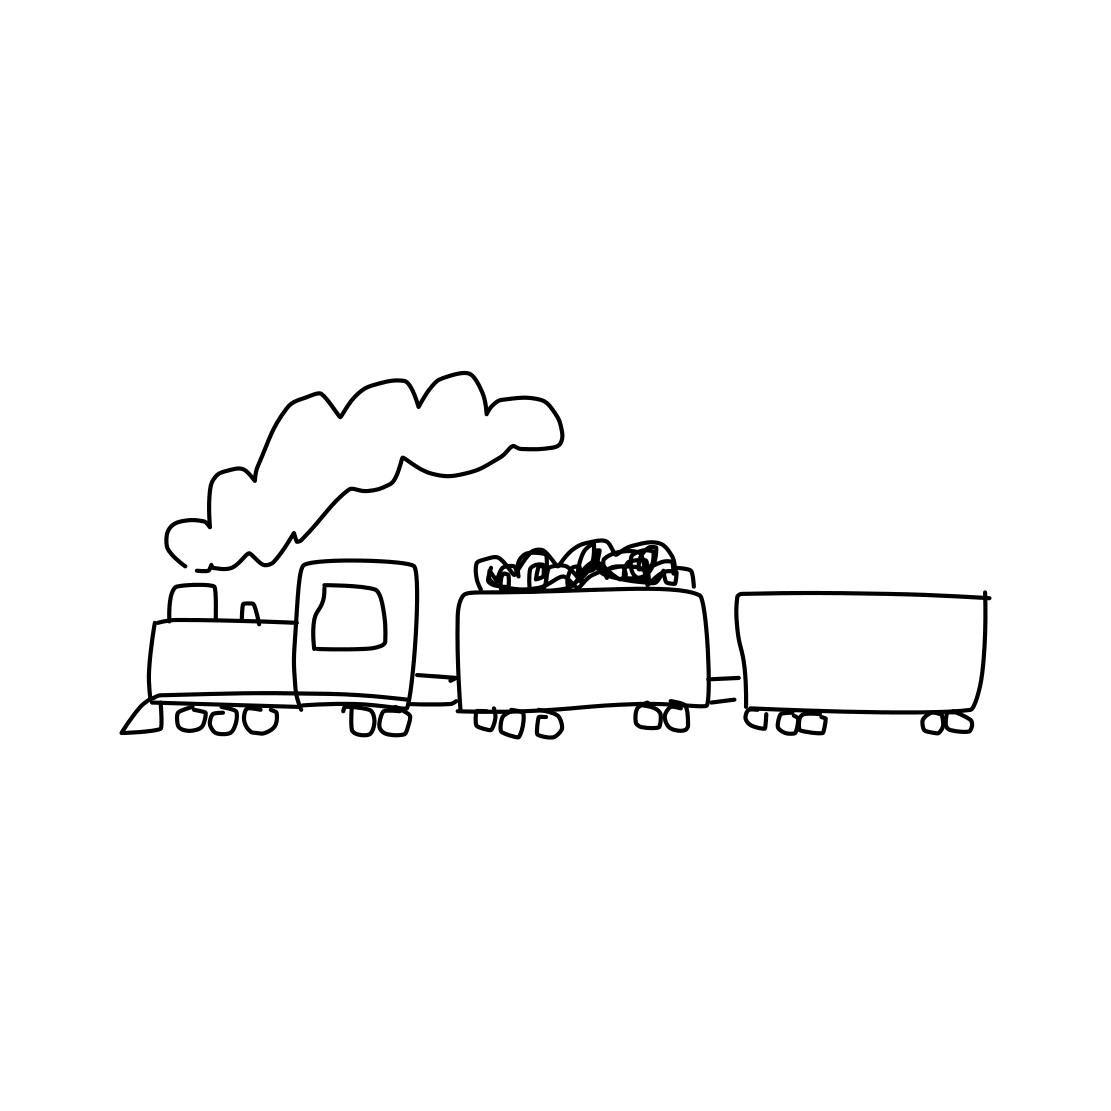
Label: train